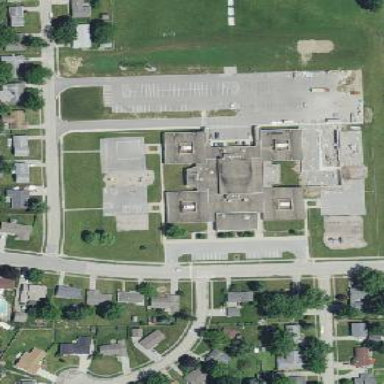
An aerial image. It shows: School building.